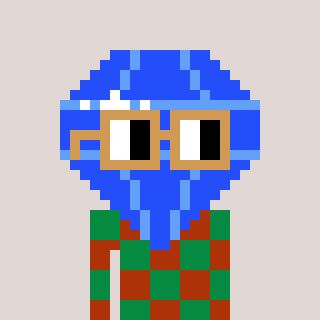
a pixel art character with square brown glasses, a blue diamond-shaped head and a hotbrown-colored body on a warm background